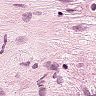
Metastatic tissue present: yes